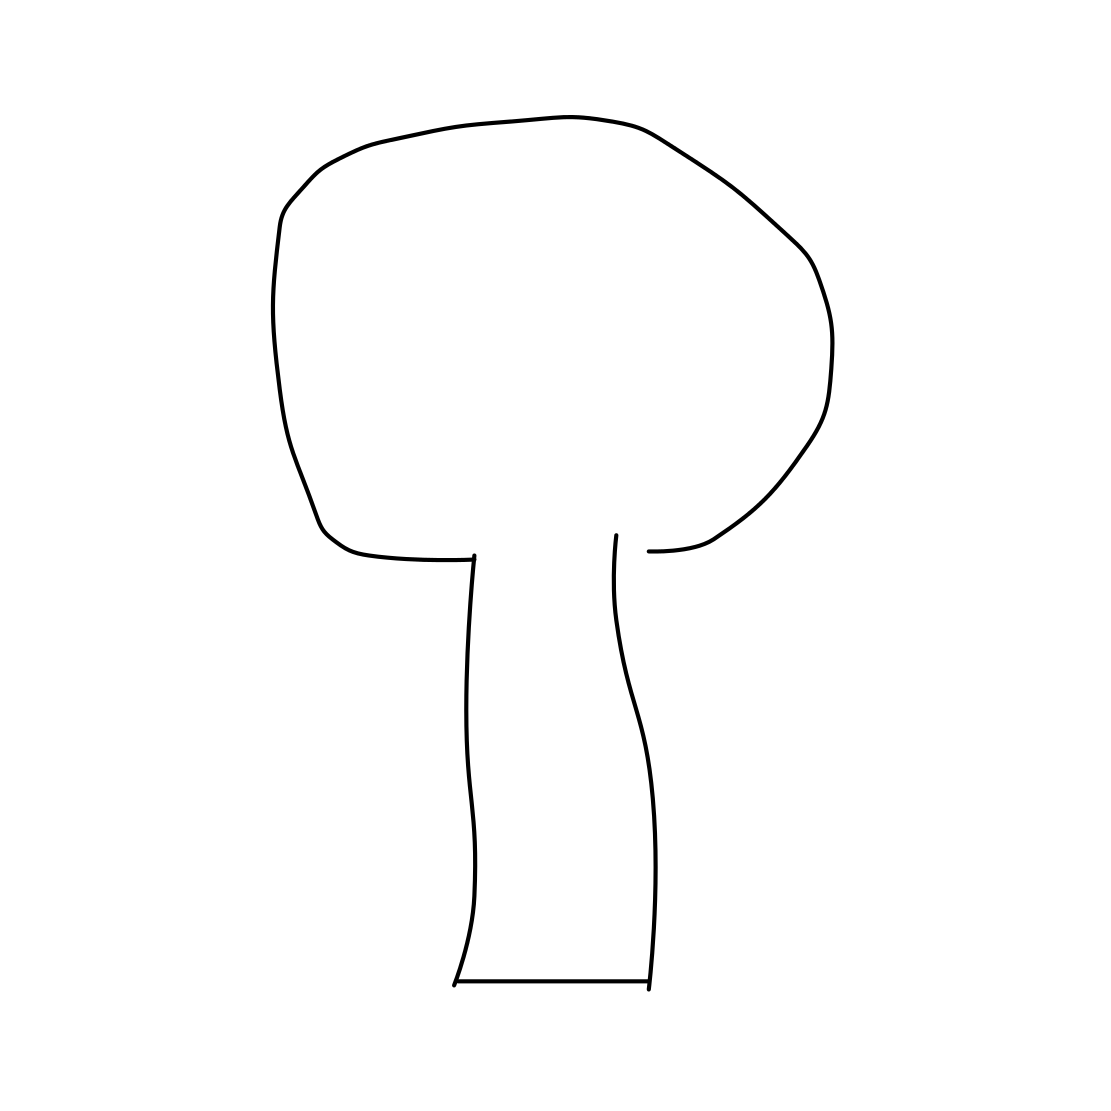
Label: mushroom